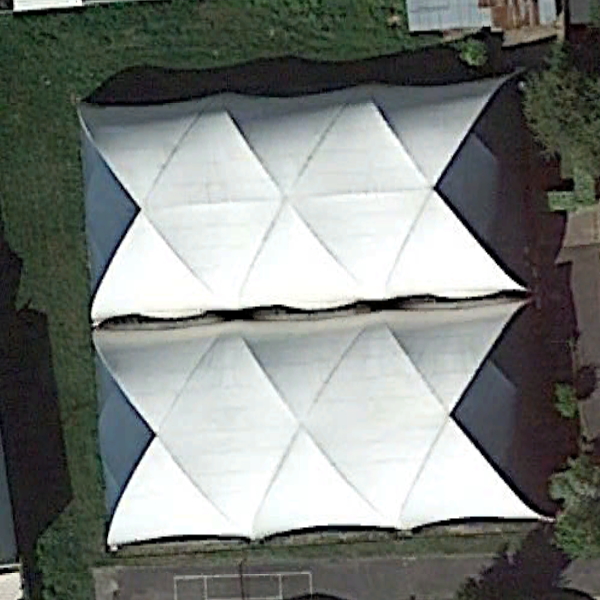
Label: Center